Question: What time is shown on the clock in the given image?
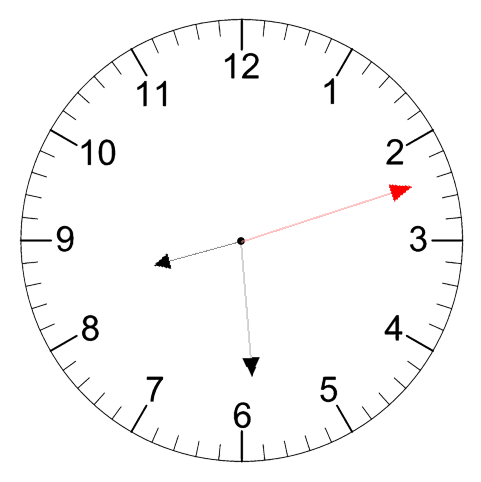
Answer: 08:29:12